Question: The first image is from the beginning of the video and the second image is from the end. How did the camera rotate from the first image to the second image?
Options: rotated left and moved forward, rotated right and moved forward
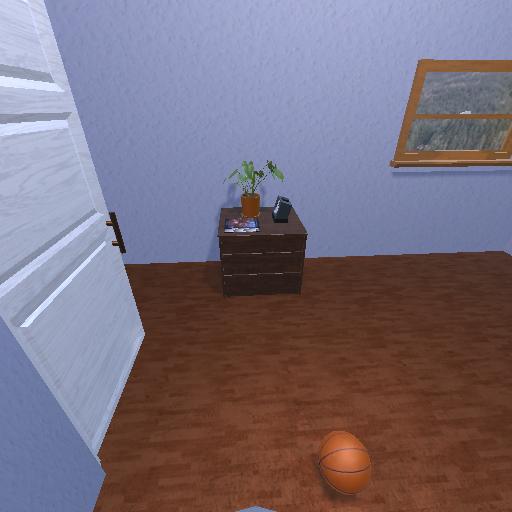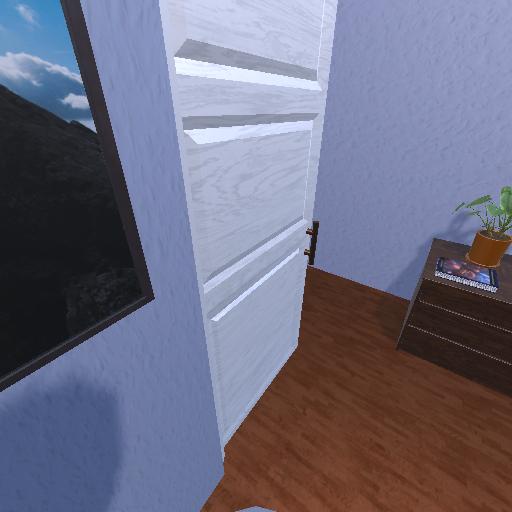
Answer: rotated left and moved forward